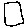
Label: square